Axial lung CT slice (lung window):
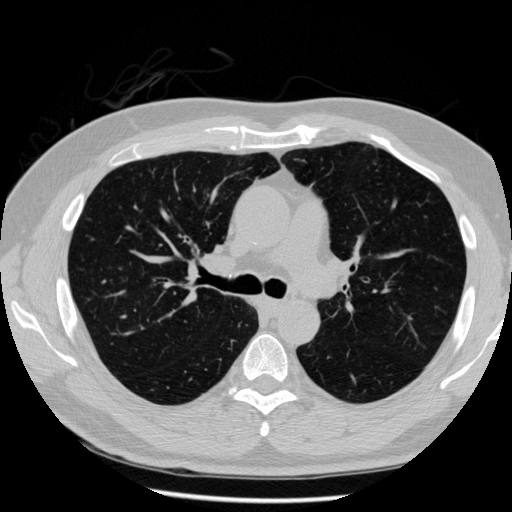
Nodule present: no